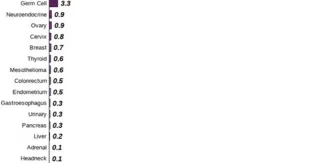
Pathological and 90-gene expression assay results of case 1. (B) The 90-gene expression assay showed that the similarity score of the right lung mass coming from the lung tissue is 89.6.
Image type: chart (chart)